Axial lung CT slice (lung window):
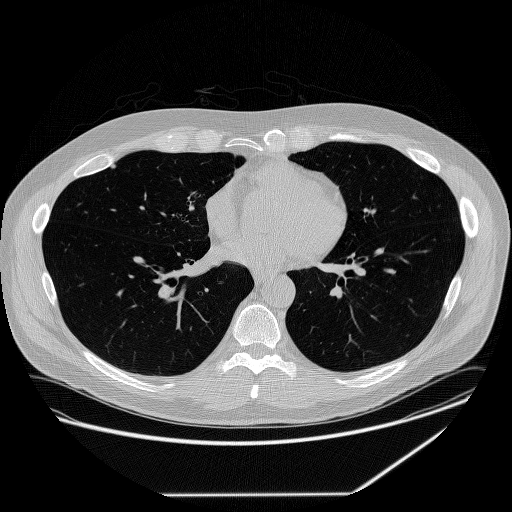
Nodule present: yes
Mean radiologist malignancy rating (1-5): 2